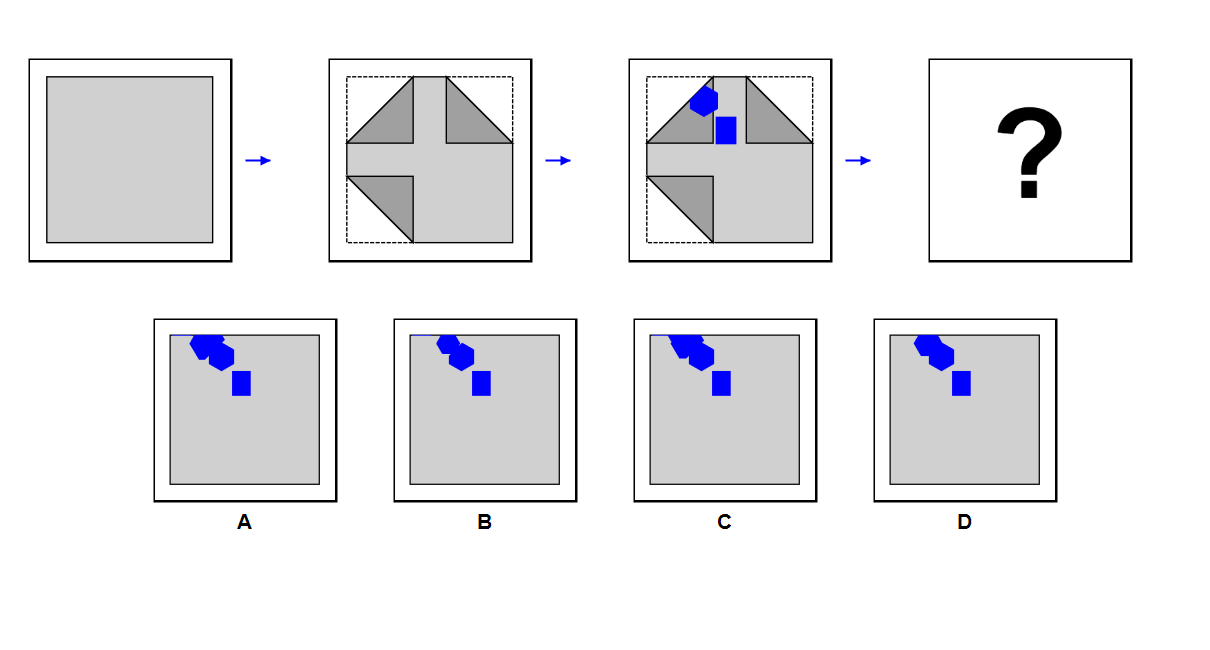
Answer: D